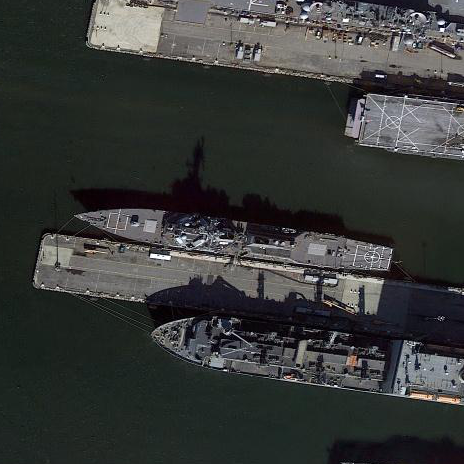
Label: destroyer